Question: I'm currently working on this application for tracking track (tracking track?) day runs and displaying a leaderboard. This is for a class so I'm not looking for code necessarily, just some thoughts on how to go about it. Anyway, the application currently will take input information (from the bottom textfields), create a LinkedList of RaceEntrant objects (class shown below), and create a queue on the right which is emptied as the participants go through their runs. The problem is, I need the RaceEntrants to be sorted in the (grey) leaderboard area from smallest to largest runTime. I was thinking if there is any way I could do this with the LinkedList listIterator method, but I can't quite figure it out, assuming it would even work. Is that the right idea or is there a better way of going about this, and how would I go about the listIterator idea if it is possible? Sorry for the lengthy question, any help is appreciated.
'''
class RaceEntrant implements Comparable<RaceEntrant>
{
private String name,
car;
private double runTime;
public RaceEntrant(String name, String car)
{
this.name = name;
this.car = car;
}
public String getName()
{
return name;
}
public String getCar()
{
return car;
}
public double getTime()
{
return runTime;
}
public void setTime(double time)
{
this.runTime = time;
}
@Override
public String toString()
{
StringBuilder sb = new StringBuilder("");
sb.append(getName());
sb.append(" ");
sb.append(getCar());
sb.append("
" );
sb.append("Best time: " + getTime() + "
");
return sb.toString();
}
@Override
public int compareTo(RaceEntrant entrant)
{
if (this.runTime > entrant.runTime)
return 0;
else
return 1;
}
}
'''

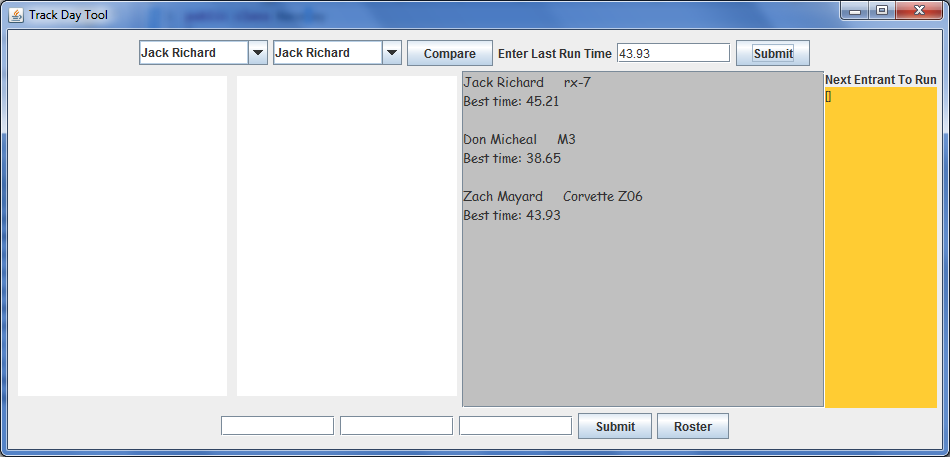
Answer: Have a look at 'java.util.TreeSet' - it is an implementation of 'SortetSet' and should do what you're after.
Some other things:
1. If a class implements Comparable it should also override hashCode() and equals() for correctness. (Generally equals() will delegate to compareTo() - this means that in equals() you'll have a line like return compareTo((RaceEntrant) obj) == 0.
2. Consider creating an implementation of Comparator for use with TreeSet, this way you avoid having to make RaceEntrant implement Comparable.
3. TreeSet will automatically re-order it's elements as they are added/removed, based on the supplied Comparator or Comparable.